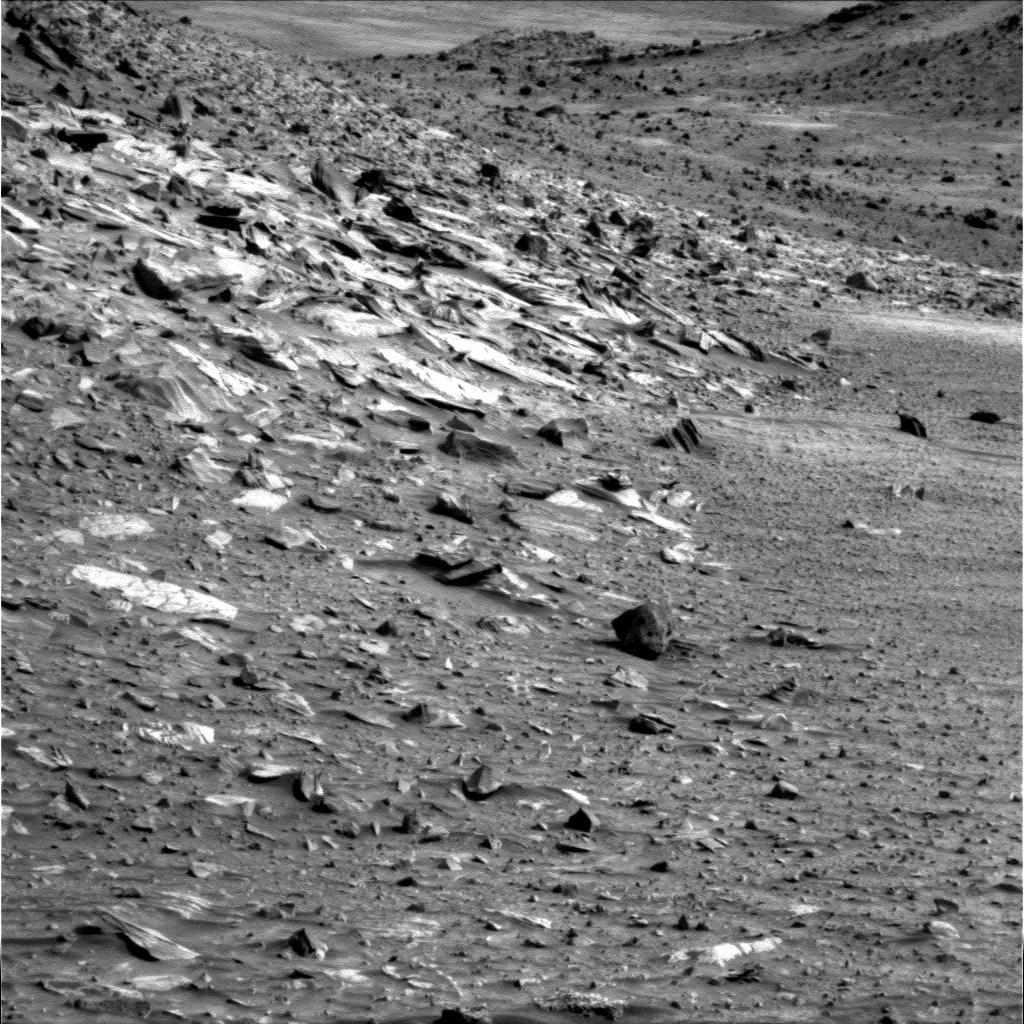
Terrain classes present: Bedrock, Gravel / Sand / Soil, Rock